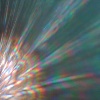
Label: sunburn